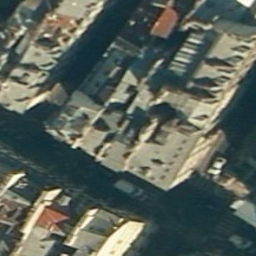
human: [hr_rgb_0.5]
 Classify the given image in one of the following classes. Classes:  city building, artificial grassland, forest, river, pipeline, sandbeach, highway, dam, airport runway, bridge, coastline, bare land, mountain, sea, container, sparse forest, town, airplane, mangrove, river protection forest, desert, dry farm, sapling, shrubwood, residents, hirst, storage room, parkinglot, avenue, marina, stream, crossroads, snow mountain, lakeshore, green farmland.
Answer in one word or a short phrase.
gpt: city building